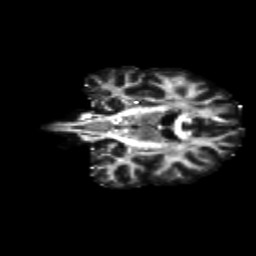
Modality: FA
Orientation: coronal
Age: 60
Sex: male
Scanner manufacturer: siemens
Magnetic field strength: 3 T
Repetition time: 4.71 s
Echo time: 0.0906 s